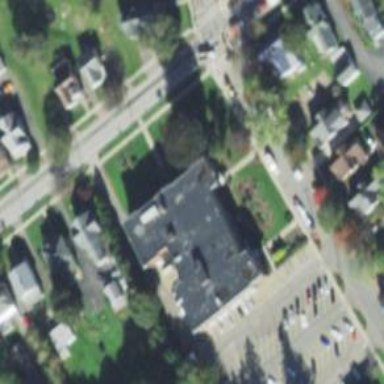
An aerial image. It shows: Public building.